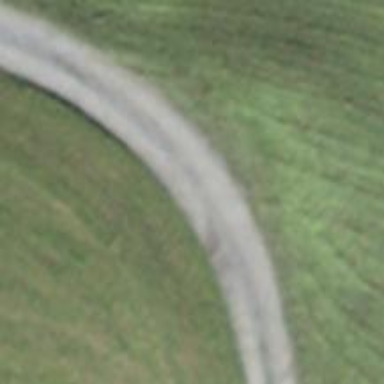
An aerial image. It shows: Track with grade1 tracktype.